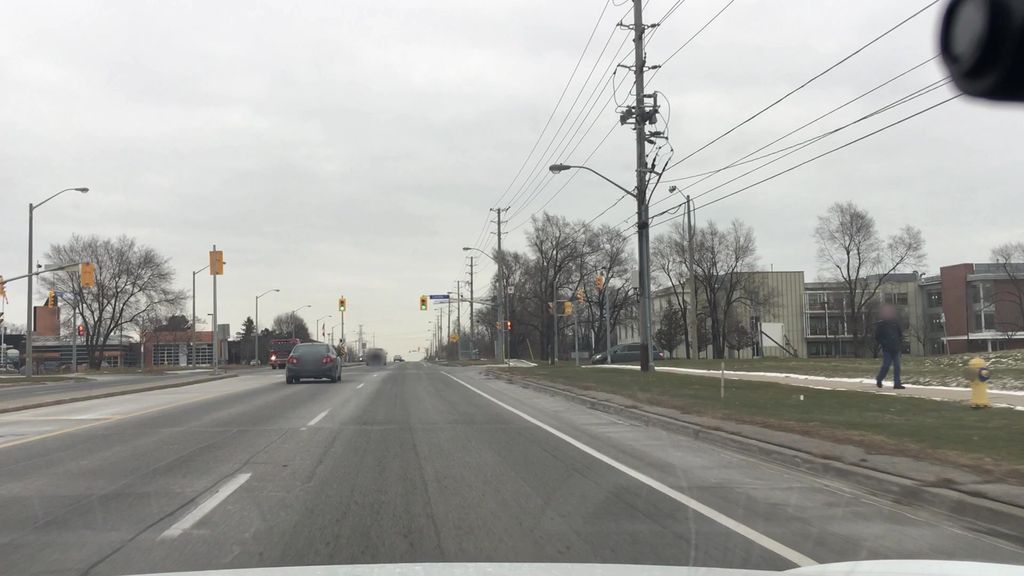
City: toronto